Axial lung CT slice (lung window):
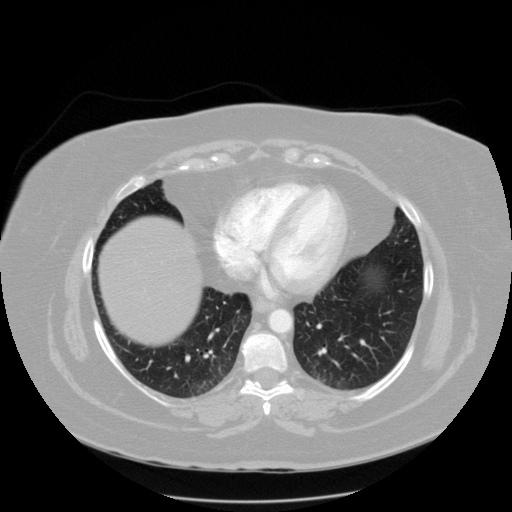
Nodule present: no